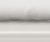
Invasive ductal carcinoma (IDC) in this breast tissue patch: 0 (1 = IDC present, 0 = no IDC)